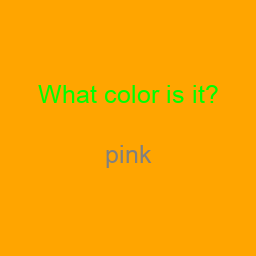
Color: gray
Color name shown: pink
Background color: orange
Question text color: lime